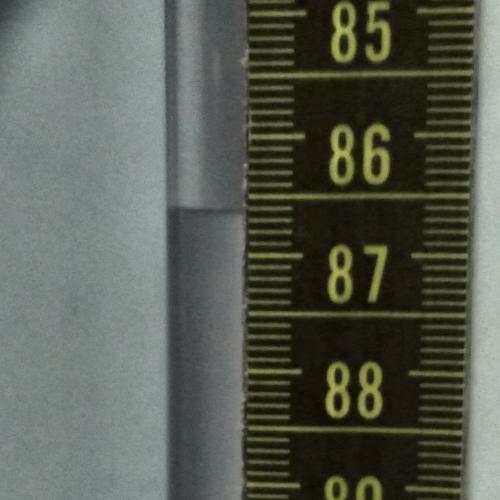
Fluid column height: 86.6 cm